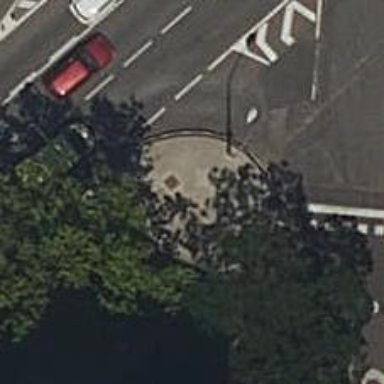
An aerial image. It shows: Footway surfaced with paving stones.